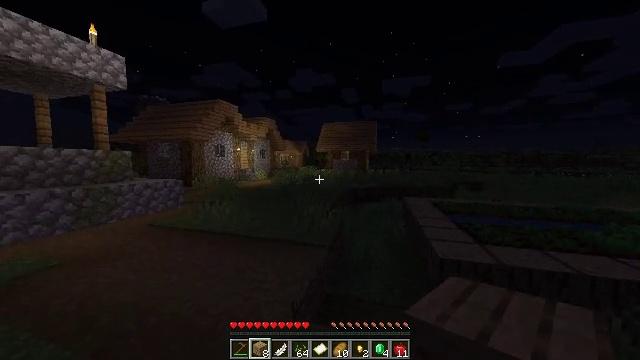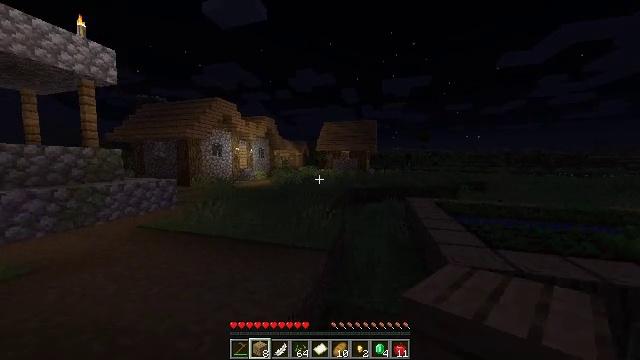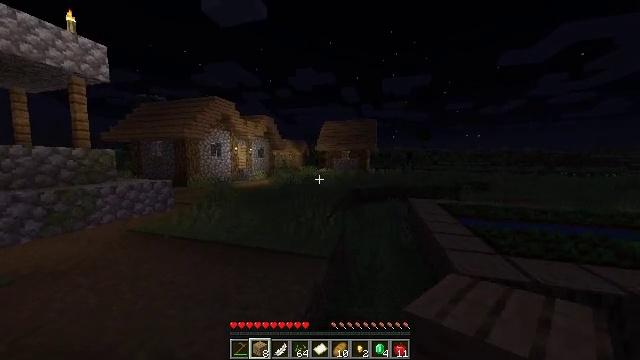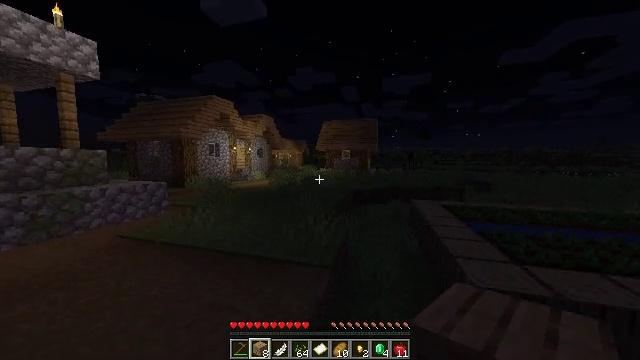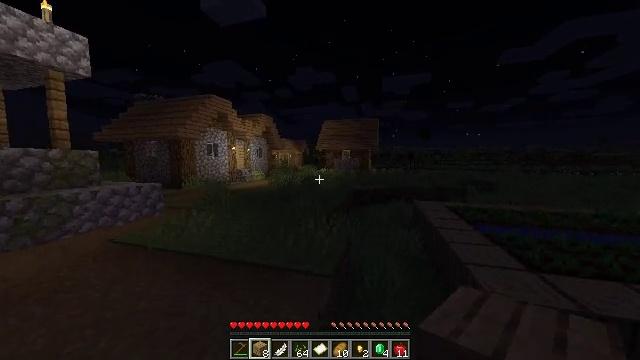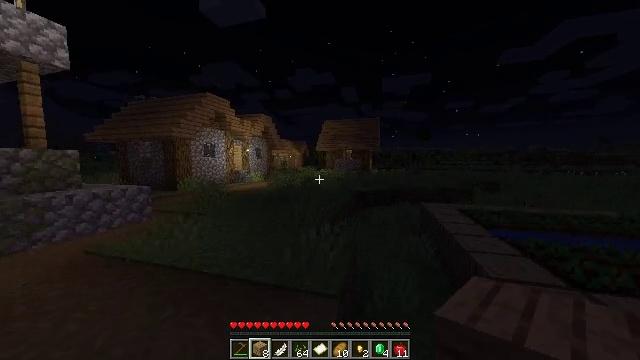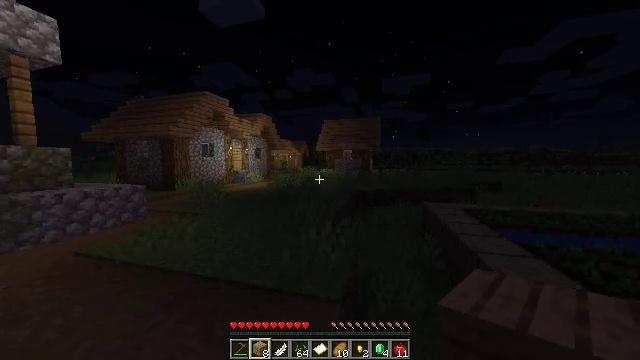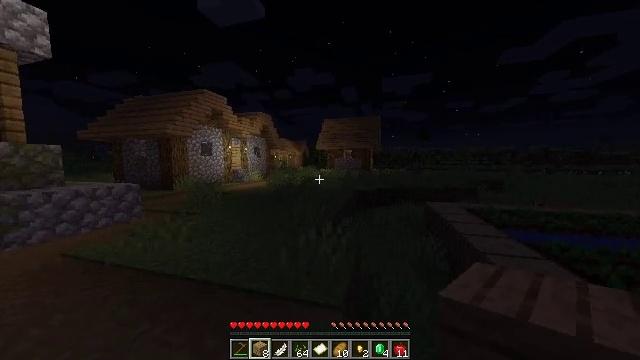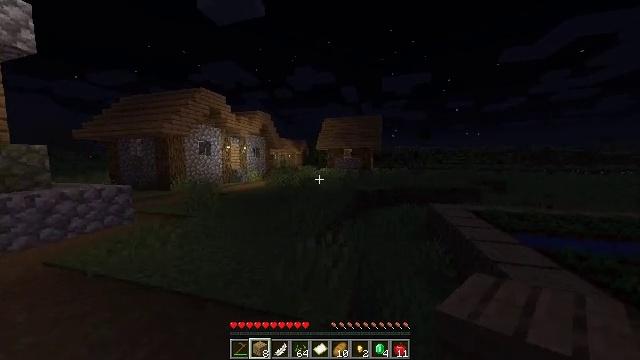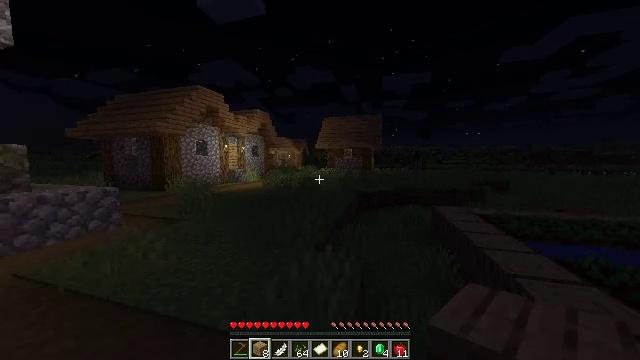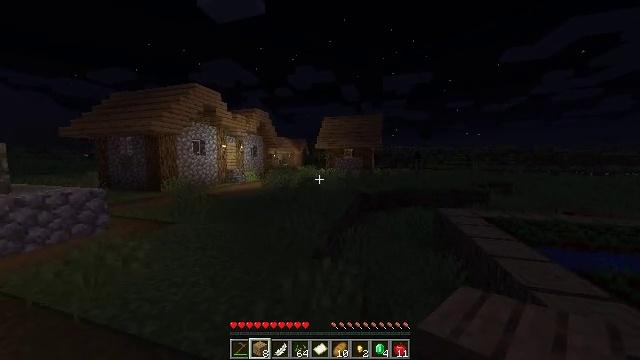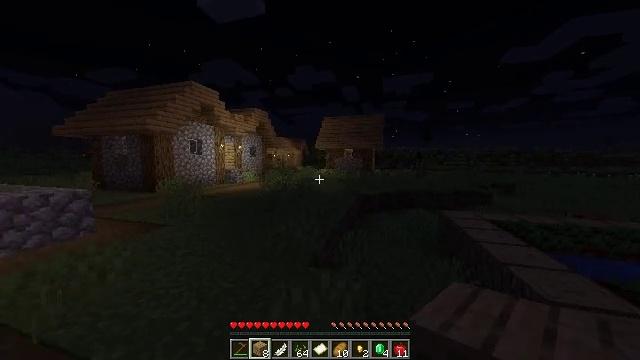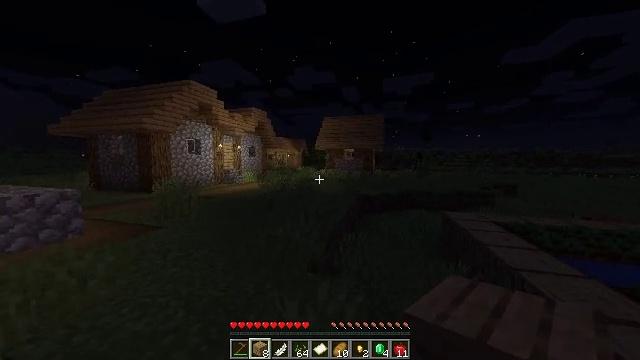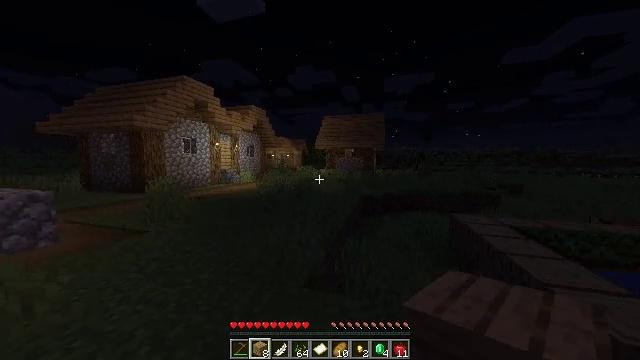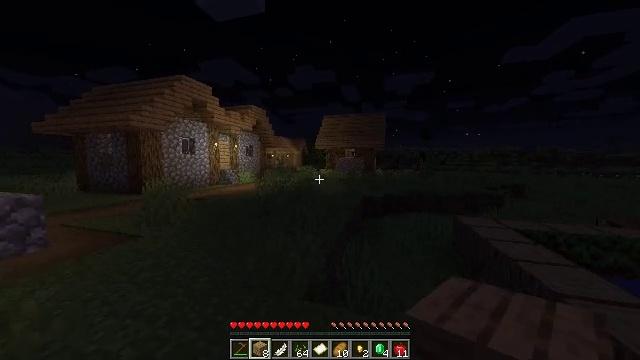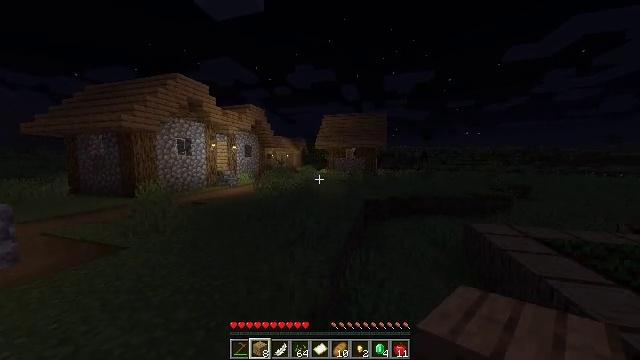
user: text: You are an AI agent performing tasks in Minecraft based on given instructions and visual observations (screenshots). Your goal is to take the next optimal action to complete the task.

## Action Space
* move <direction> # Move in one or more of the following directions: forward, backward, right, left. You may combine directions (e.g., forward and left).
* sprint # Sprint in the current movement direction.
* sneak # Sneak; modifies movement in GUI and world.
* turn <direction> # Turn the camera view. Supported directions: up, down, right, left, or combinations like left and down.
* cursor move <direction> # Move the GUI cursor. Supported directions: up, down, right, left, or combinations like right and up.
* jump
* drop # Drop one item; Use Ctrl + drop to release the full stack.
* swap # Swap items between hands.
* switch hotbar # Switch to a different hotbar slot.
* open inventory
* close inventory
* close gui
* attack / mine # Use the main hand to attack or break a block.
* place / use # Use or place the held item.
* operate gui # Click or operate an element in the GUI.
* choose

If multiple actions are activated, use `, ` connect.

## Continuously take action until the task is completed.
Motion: motion action
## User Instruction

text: Attack the yellow wool block to mine it.
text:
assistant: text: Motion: move forward
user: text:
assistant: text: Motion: move forward
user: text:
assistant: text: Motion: move forward
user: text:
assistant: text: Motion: move forward
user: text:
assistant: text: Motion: move forward
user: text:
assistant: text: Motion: move forward
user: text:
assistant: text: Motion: move forward
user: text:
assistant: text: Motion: move forward
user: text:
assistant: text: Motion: move forward
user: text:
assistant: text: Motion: move forward
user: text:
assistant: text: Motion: move forward
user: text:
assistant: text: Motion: move forward
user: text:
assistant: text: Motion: move forward
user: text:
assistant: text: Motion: move forward
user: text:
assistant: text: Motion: move forward
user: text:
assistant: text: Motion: move forward
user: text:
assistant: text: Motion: move forward
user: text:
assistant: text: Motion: move forward
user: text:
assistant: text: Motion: move forward
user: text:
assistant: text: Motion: move forward
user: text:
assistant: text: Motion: move forward
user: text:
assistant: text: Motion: move forward
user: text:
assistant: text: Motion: move forward
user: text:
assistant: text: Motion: move forward
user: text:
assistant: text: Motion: move forward
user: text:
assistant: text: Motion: move forward
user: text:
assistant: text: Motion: move forward
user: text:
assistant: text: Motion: move forward
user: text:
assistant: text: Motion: move forward
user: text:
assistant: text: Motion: move forward